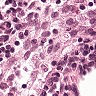
Metastatic tissue present: no